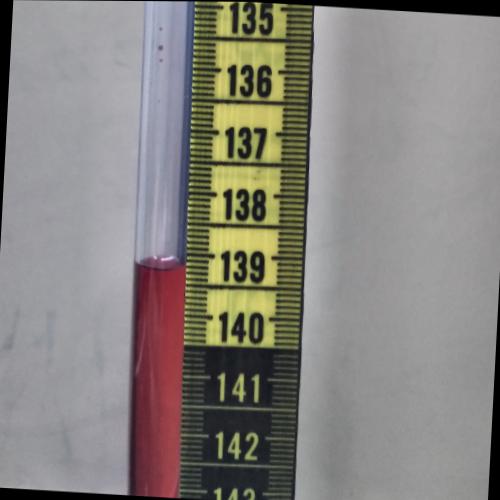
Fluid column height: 139.2 cm